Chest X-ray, AP view. Patient: 26 years old, sex M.
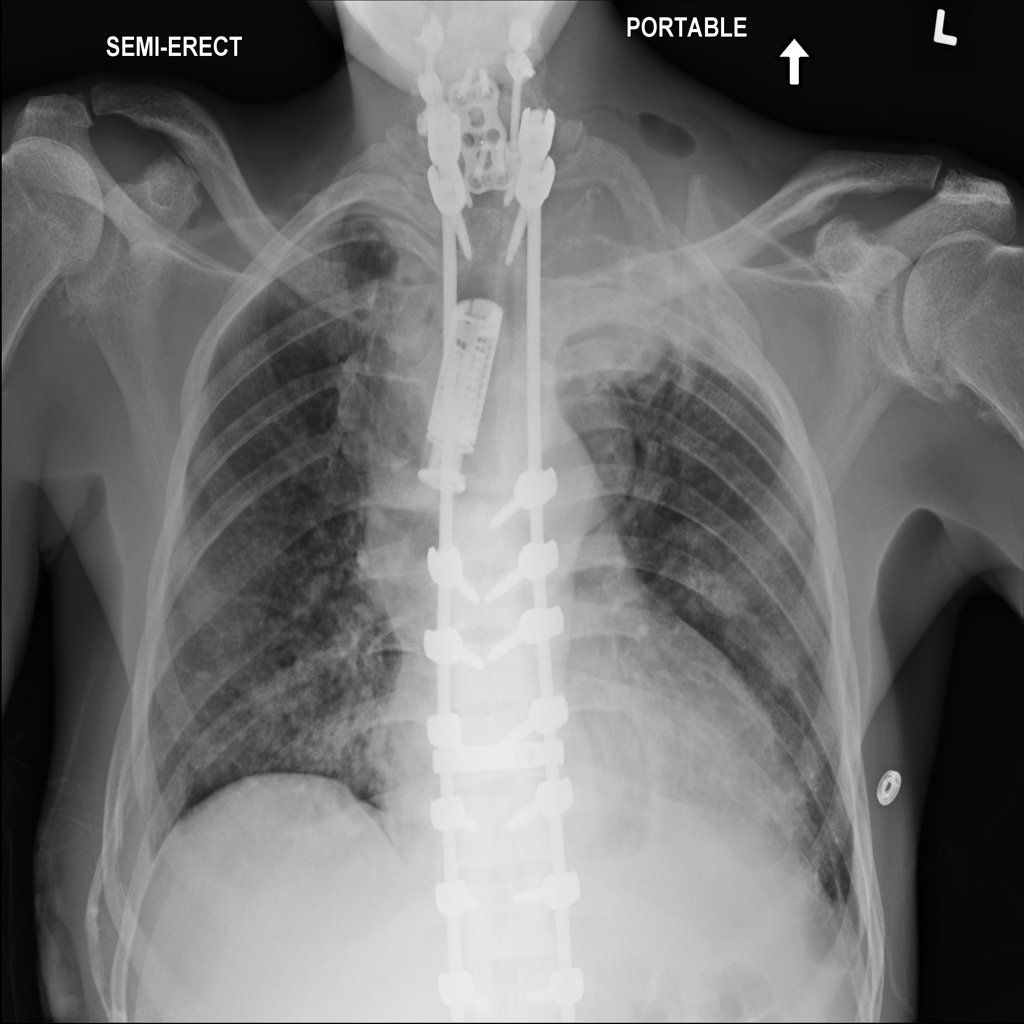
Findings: Infiltration, Mass